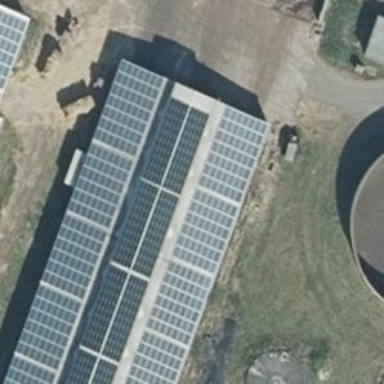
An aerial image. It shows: Solar power generator utilizing photovoltaic technology with solar photovoltaic panels.